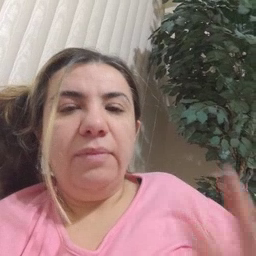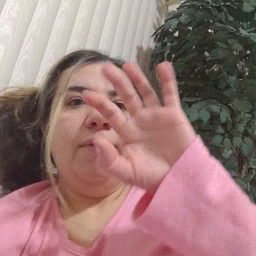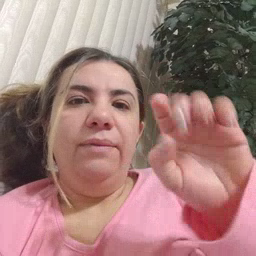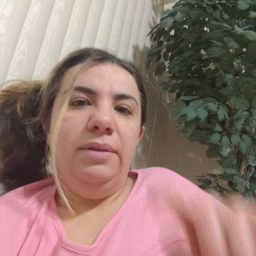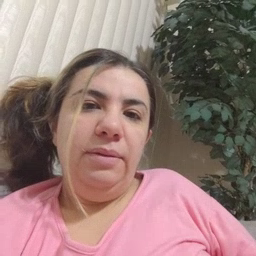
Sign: feet